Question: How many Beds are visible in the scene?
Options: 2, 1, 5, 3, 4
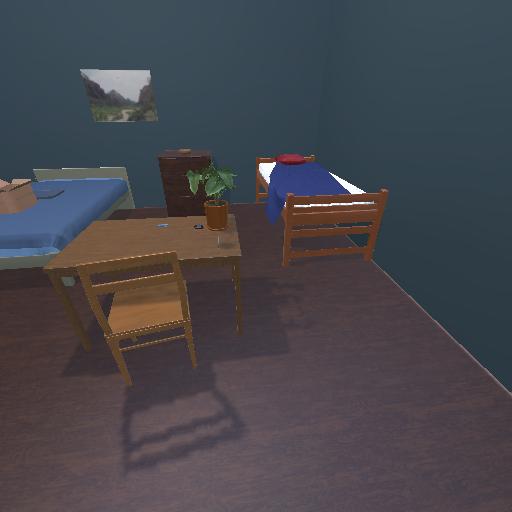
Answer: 2